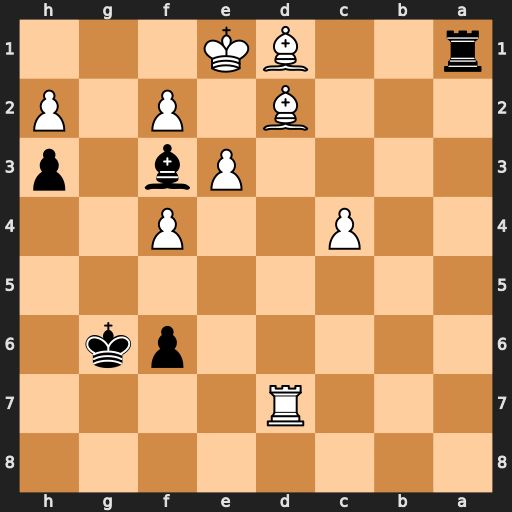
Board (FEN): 8/3R4/5pk1/8/2P2P2/4Pb1p/3B1P1P/r2BK3
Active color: b
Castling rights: -
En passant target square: -
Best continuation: Rxd1#